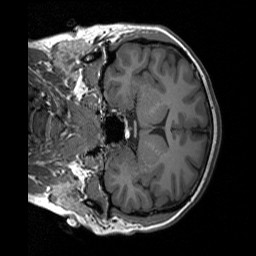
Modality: T1w
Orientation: coronal
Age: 28
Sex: female
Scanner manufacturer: siemens
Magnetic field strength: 3 T
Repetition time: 1.9 s
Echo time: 0.00252 s